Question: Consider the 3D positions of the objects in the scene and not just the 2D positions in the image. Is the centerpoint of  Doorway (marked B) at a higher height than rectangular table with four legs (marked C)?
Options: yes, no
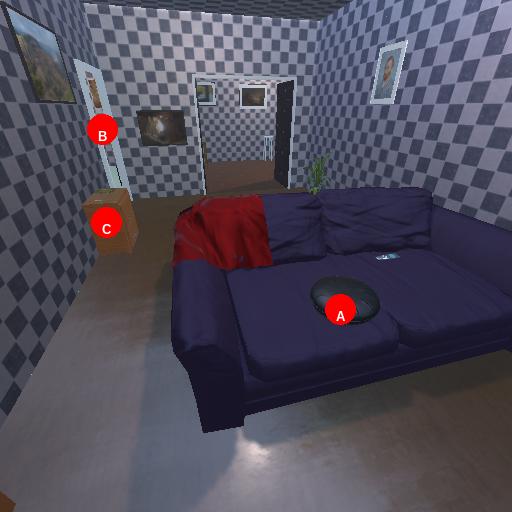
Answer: yes